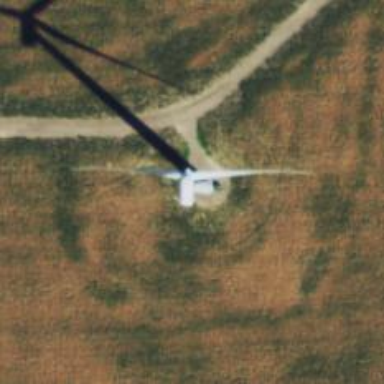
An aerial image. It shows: Wind generator using wind turbines of horizontal axis.